Question: i am using crystal reports for the first time. I have written code which is as follows
'''
public partial class _Default : System.Web.UI.Page
{
private ReportDocument report = new ReportDocument();
protected void Page_Load(object sender, EventArgs e)
{
report.Load(Server.MapPath("CrystalReport1.rpt"));
report.FileName = Server.MapPath("CrystalReport1.rpt");
if (!Page.IsPostBack)
{
BindData();
}
}
protected override void OnUnload(EventArgs e)
{
base.OnUnload(e);
this.Unload+=new EventHandler(Page_Unload);
}
public void Page_Unload(object sender, EventArgs e)
{
report.Clone();
report.Dispose();
}
private void BindData()
{
Trusted_Connection=true";
string connectionString = @"Data Source=WINSERVER;Initial Catalog=card;User ID=sa;Password = db2admin";
SqlConnection myConnection = new SqlConnection(connectionString);
SqlDataAdapter ad = new SqlDataAdapter("SELECT name,address,idno FROM iffcar", myConnection);
DataSet ds = new DataSet();
ad.Fill(ds);
DropDownList1.DataSource = ds;
DropDownList1.DataTextField = "name";
DropDownList1.DataValueField = "idno";
DropDownList1.DataBind();
}
protected void Btn_DisplayReport(object sender, EventArgs e)
{
int idno = Convert.ToInt32(DropDownList1.SelectedValue);
report.SetParameterValue("idno", idno);
CrystalReportViewer1.ReportSource = report;
}
}
'''
i am getting values in the dropdownlist but,

Now my problem is once i select a value from dropdownlist i want report of that value.
how to do it.....
please help me to solve my problem.
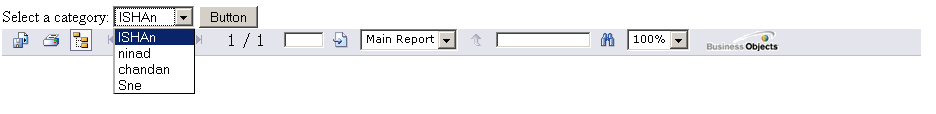
Answer: Try using the index number of the parameter:
'''
protected void Btn_DisplayReport(object sender, EventArgs e)
{
int idno = Convert.ToInt32(DropDownList1.SelectedValue);
report.SetParameterValue(0, idno);
CrystalReportViewer1.ReportSource = report;
}
'''